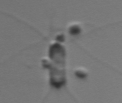
Label: Chaetoceros_didymus_TAG_external_flagellate